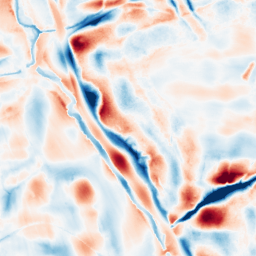
Category: wavelet
Decomposition family: wavelet_biorthogonal
Decomposition parameters: wavelet: bior4.4
level: 5
Upsampling method: cubic_mitchell
Upsampling parameters: scale: 4
Upsampling scale: 4